Question: I can't get 'GridBagLayout' to work.
Here is a picture of a result I want(top left) and the result I am getting(center)

I want to have a text field followed by an add and remove button on the same row, and then have multiple rows like it shows in the top left.
I dont have a lot of experience with 'GridBagLayout' and it is starting to get pretty frustrating. This is only a small portion of my GUI. 'GridBagLayout' is the layout I want to use. How can I get the 3 component chunks to align on the Y-Axis and not keep adding to the X-Axis?
'''
file1_tf = new JTextField(20);
file1_tf.setEditable(false);
file_select_panel = new JPanel(new GridBagLayout());
GridBagConstraints gbc = new GridBagConstraints();
gbc.gridx = 0;
gbc.gridy = 0;
file_select_panel.add(file1_tf);
gbc.gridx = 1;
gbc.gridy = 0;
file_select_panel.add(add_f1_button);
gbc.gridx = 2;
gbc.gridy = 0;
file_select_panel.add(rem_f1_button);
gbc.gridx = 0;
gbc.gridy = 1;
file_select_panel.add(file3_tf);
gbc.gridx = 1;
gbc.gridy = 1;
file_select_panel.add(add_f3_button);
gbc.gridx = 2;
gbc.gridy = 1;
file_select_panel.add(rem_f3_button);
'''
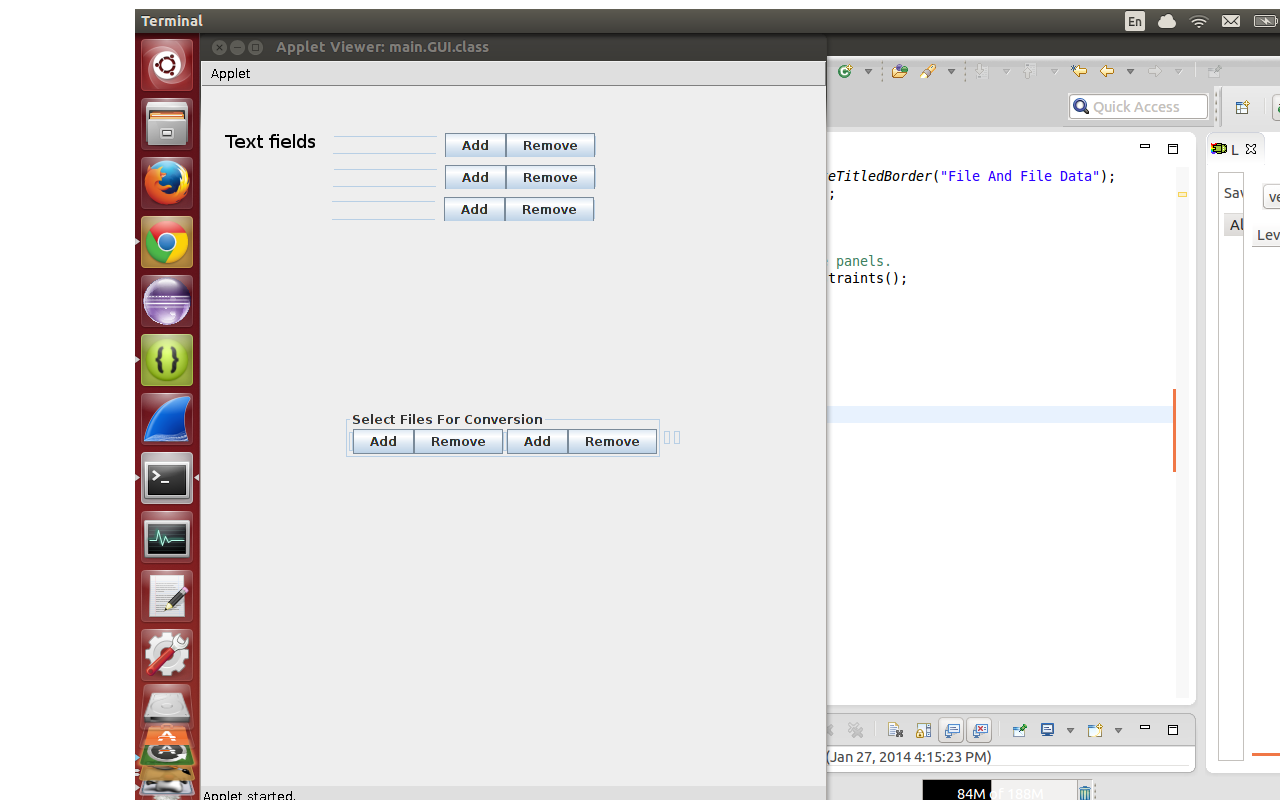
Answer: There are a number of ways to achieve, but based on you code, the simplest would be to ensure you are passing the 'GridBagConstraints' along with the component you are adding when you add them...
'''
file_select_panel.add(file1_tf, gbc);
//...
file_select_panel.add(add_f1_button, gbc);
//...
file_select_panel.add(rem_f1_button, gbc);
//...etc...
'''
You might find taking a closer look at <URL> helps, in particular, take a look at the section labelled